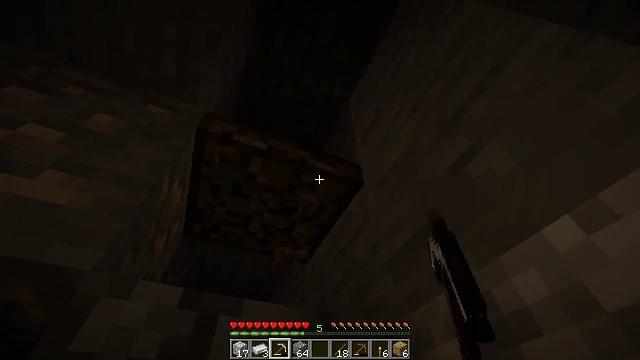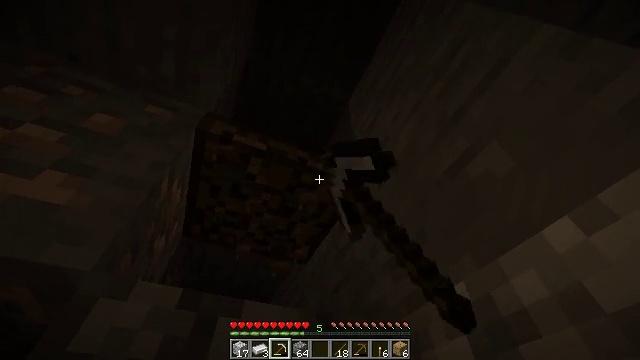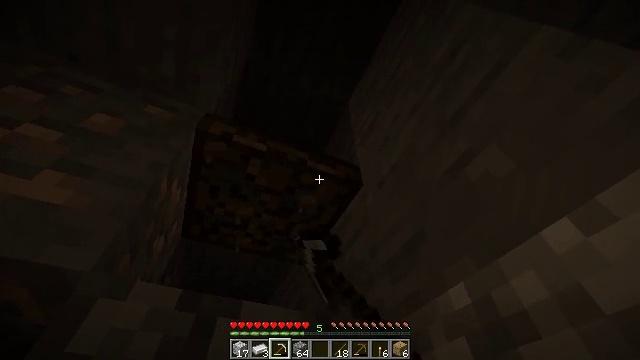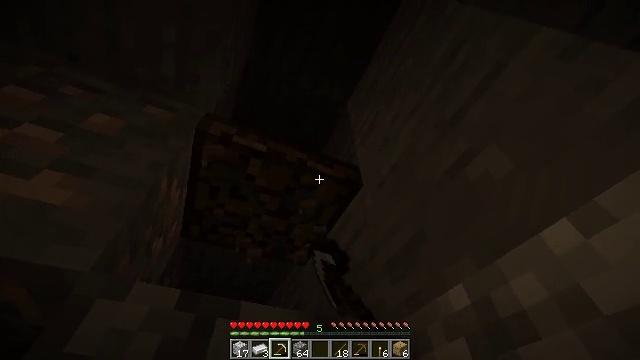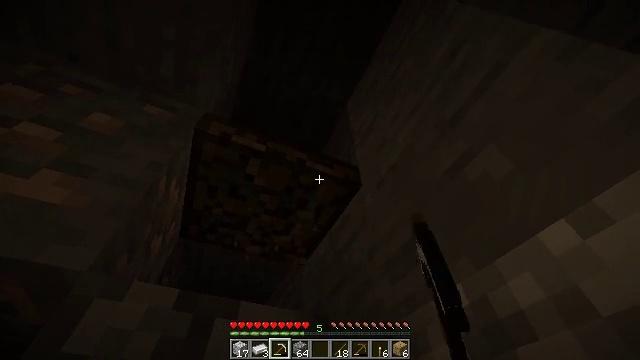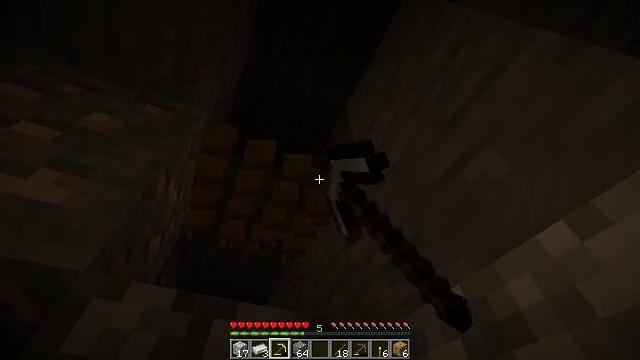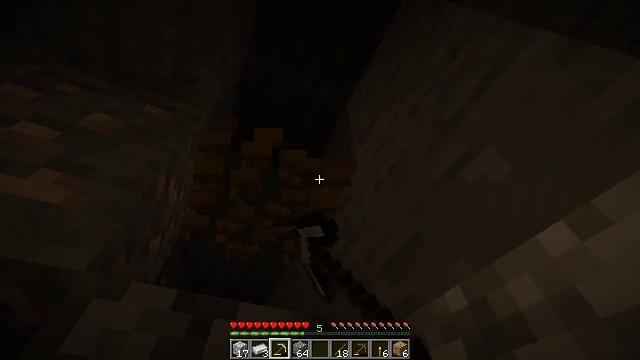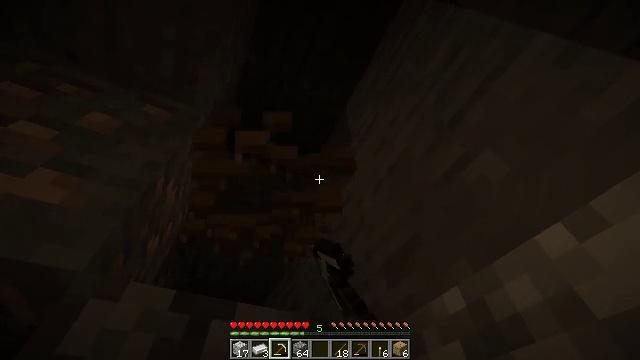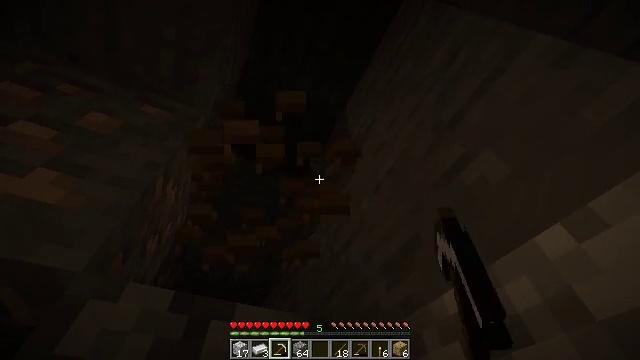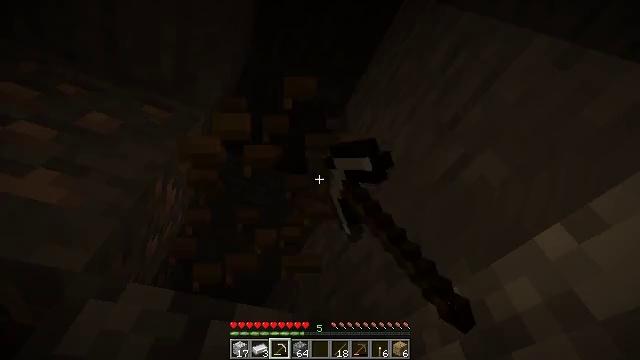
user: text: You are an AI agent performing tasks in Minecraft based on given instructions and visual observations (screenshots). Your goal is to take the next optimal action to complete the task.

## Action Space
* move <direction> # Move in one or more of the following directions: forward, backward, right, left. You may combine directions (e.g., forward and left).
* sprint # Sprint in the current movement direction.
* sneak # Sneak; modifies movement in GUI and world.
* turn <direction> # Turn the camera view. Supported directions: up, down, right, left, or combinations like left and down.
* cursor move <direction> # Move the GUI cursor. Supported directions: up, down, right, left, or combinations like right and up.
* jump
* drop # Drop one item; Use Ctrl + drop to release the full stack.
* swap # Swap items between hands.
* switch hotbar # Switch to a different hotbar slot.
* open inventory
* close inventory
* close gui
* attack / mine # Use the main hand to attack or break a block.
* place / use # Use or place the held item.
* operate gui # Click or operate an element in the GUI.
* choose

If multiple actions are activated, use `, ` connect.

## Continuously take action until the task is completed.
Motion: motion action
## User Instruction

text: Remove the oak trapdoor from its place.
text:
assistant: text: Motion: attack / mine
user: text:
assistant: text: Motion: attack / mine
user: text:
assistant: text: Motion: attack / mine
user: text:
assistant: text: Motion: attack / mine
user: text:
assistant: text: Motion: attack / mine
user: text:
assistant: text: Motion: attack / mine
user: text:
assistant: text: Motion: attack / mine
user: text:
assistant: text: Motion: attack / mine
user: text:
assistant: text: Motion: attack / mine
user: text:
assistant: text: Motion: attack / mine